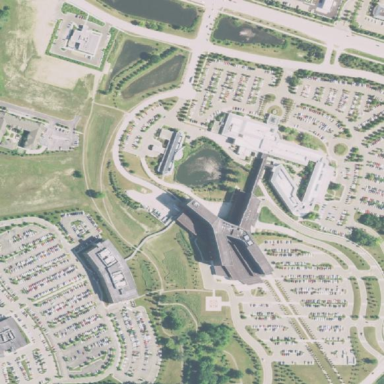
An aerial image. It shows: Healthcare facility identified as hospital.